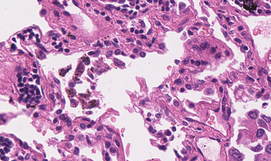
Tumor epithelial tissue: yes
Tumor-associated stroma tissue: yes
Normal tissue: no